Question: I have a working sample site with the file system as such (<URL>:
'''
APE
pp
emplates
base.html
index.html
instance.html
__init__.py
hamlet.py
config.py
run.py
'''
I have created a flask project on <URL> and the file system is as such:
'''
/home/alvations/
/Dropbox/
/mysite/
/templates
base.html
index.html
instance.html
flask_app.py
/web2py/
'''

Where do I place my 'run.py' in my pythonanywhere project?
How do I use the same file structure as my the project in my Github on pythonanywhere?
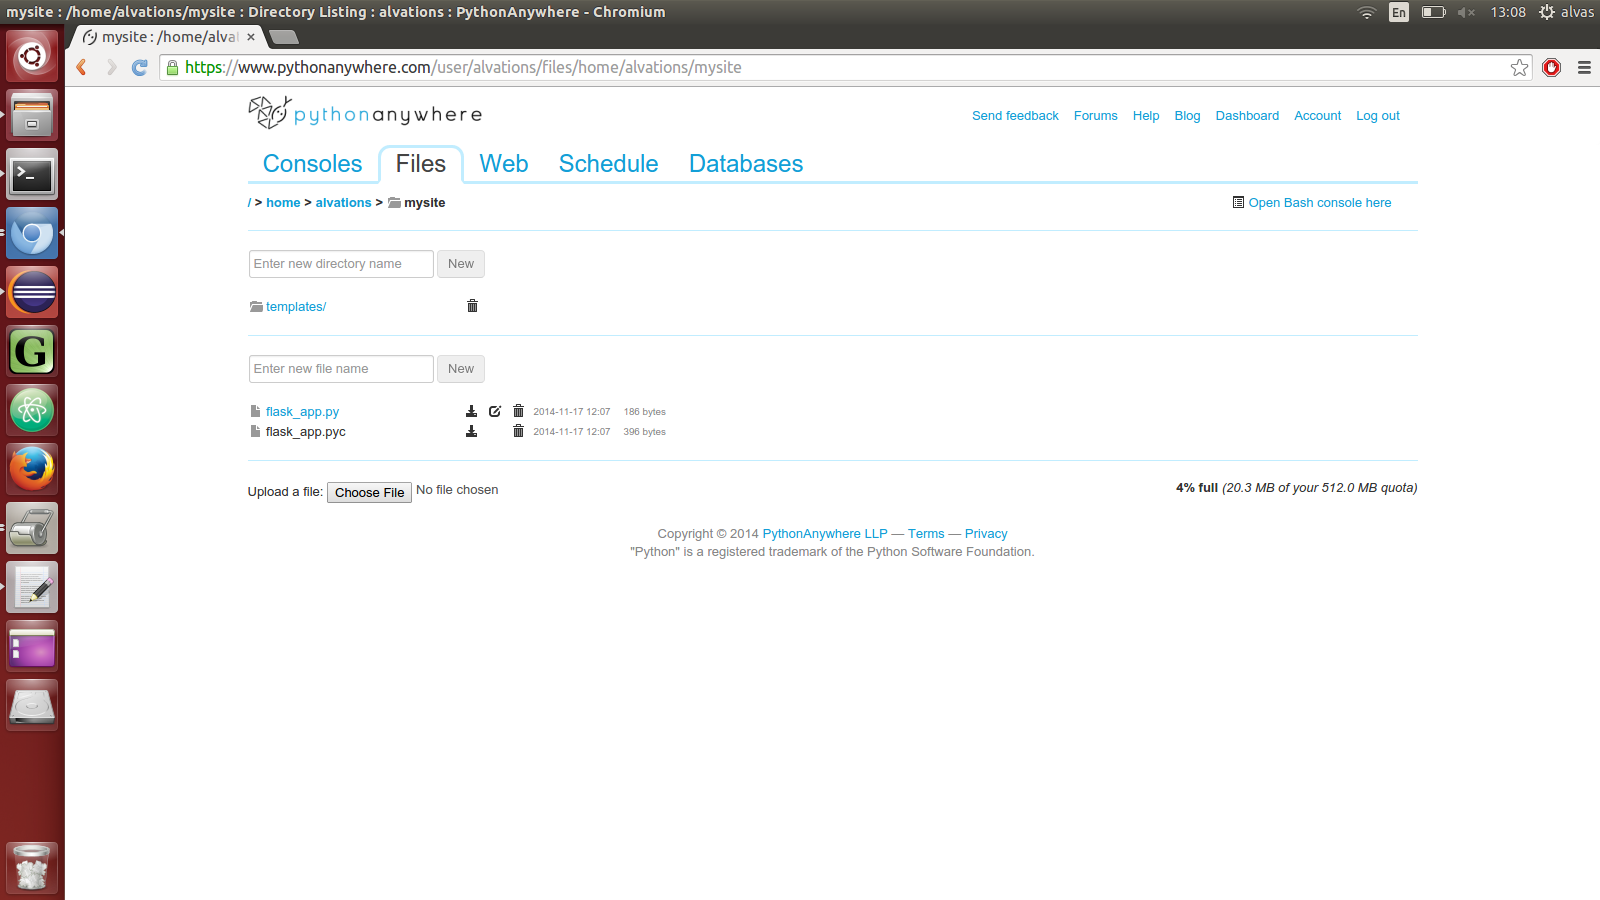
Answer: PythonAnywhere dev here -- you don't need a run.py on <URL>. The code that normally goes in there is to run a local Flask server that can serve your app -- that's all handled for you by our system.
Instead, you need to change the WSGI file (linked from the "Web" tab) to import the appropriate application module. So, because the sample site you have on github does
'''
from app import app
app.run(debug=True)
'''
...on PythonAnywhere in the WSGI file you'll need to do this:
'''
from app import app as application
'''
One thing to be aware of -- if I'm understanding your file listings above correctly, you don't have all of the github app installed -- only the templates. You'll need '__init__.py', 'hamlet.py', and 'config.py', and they'll need to be in the same directory structure as the original.